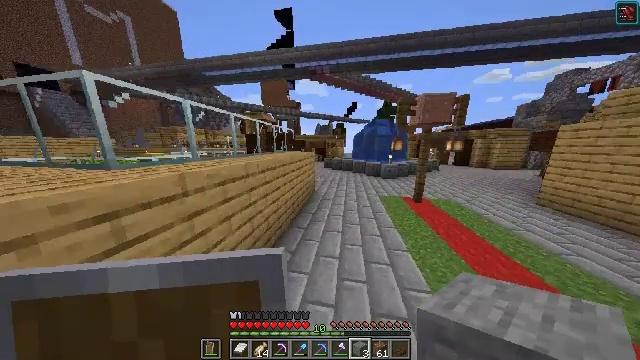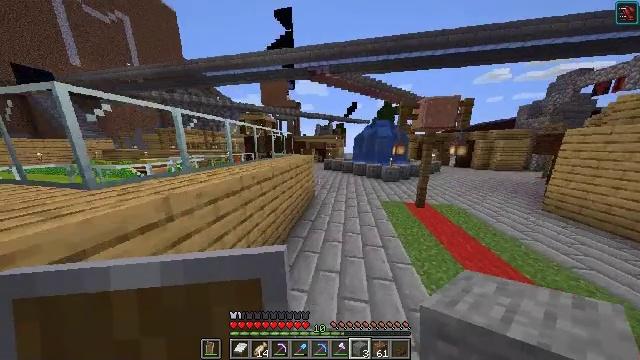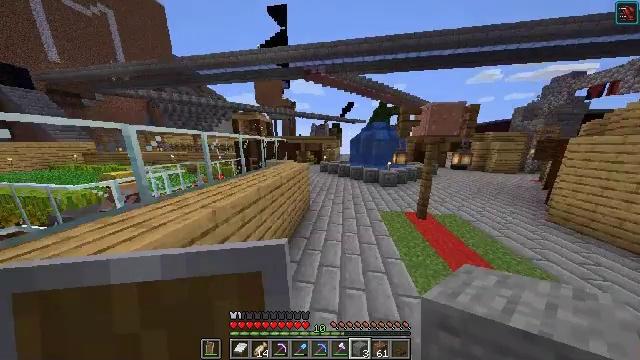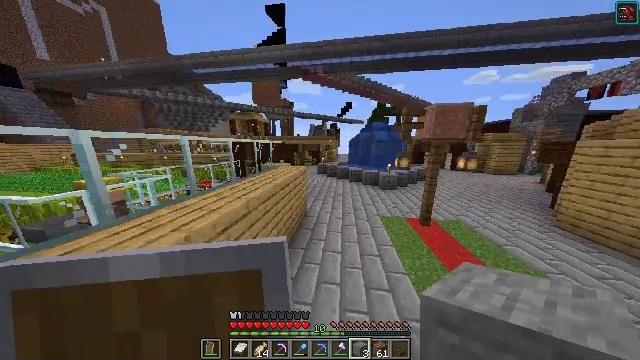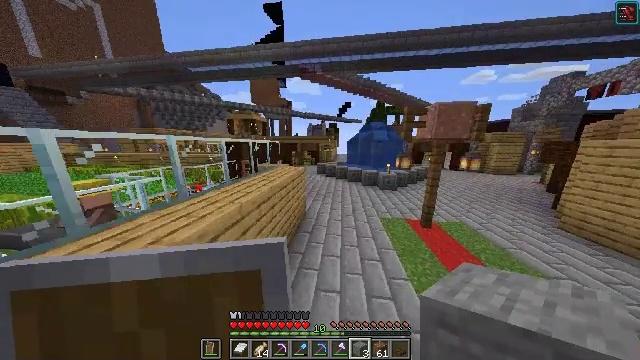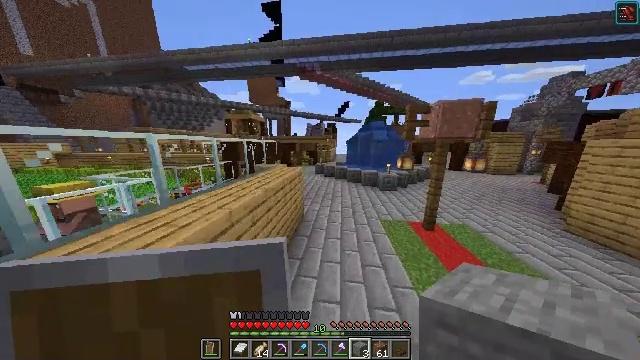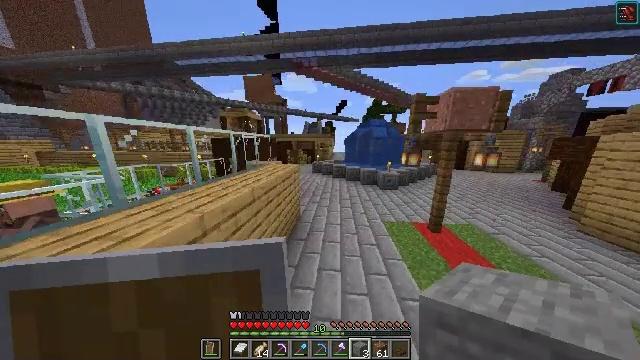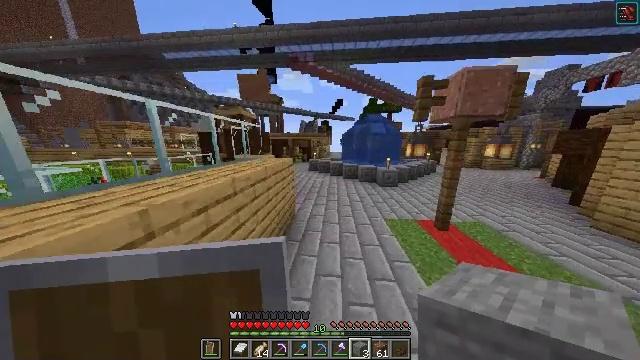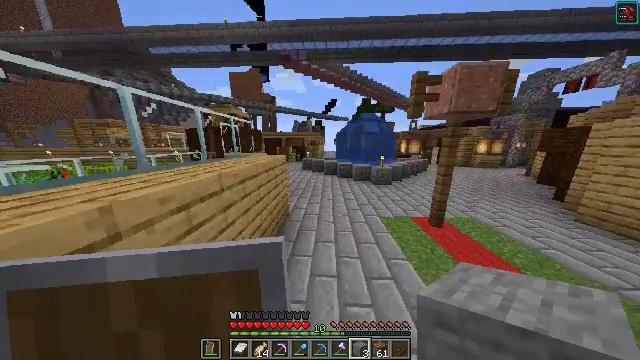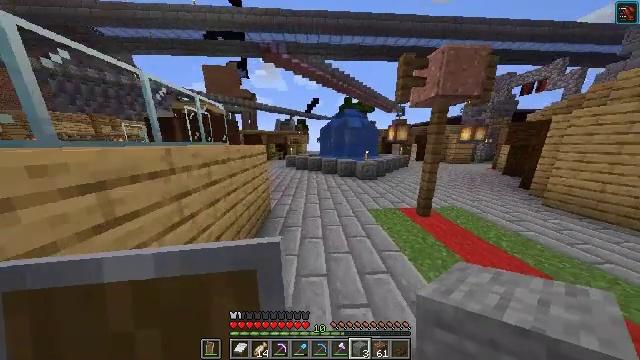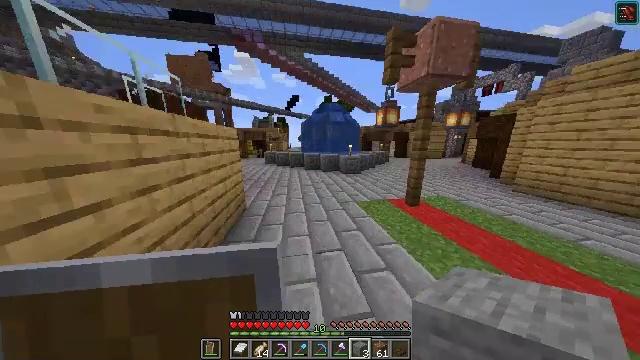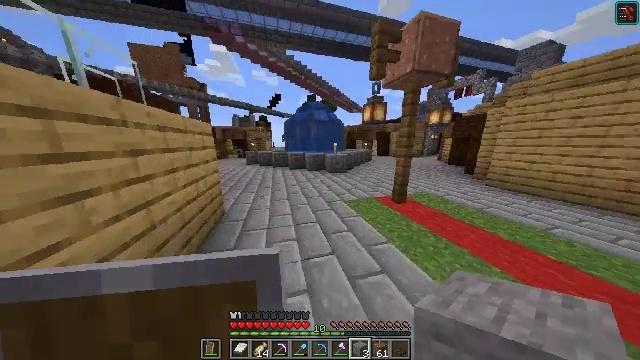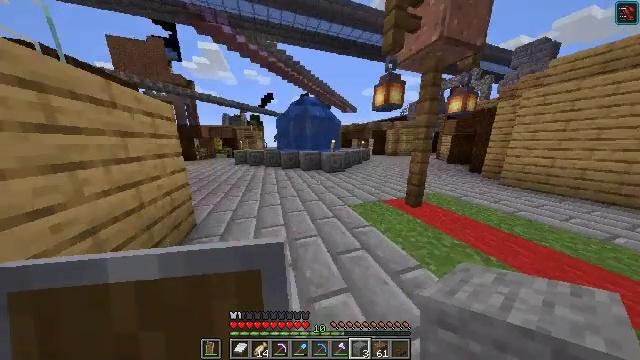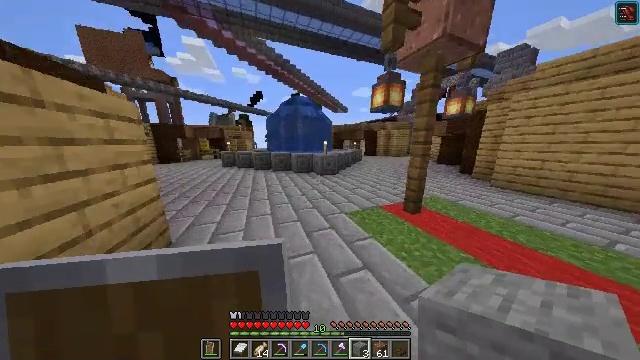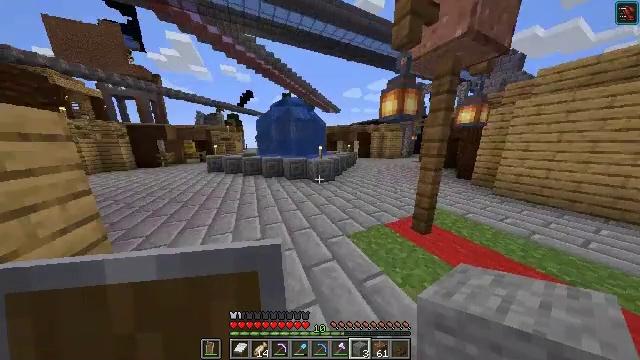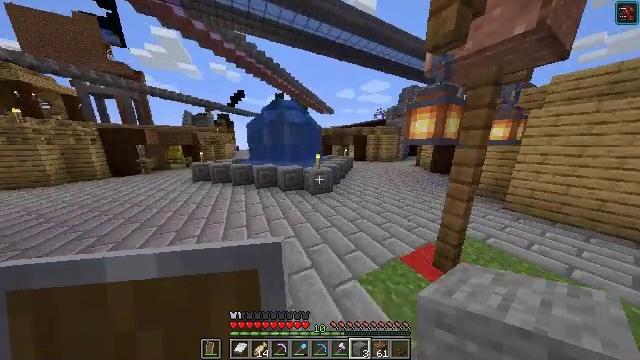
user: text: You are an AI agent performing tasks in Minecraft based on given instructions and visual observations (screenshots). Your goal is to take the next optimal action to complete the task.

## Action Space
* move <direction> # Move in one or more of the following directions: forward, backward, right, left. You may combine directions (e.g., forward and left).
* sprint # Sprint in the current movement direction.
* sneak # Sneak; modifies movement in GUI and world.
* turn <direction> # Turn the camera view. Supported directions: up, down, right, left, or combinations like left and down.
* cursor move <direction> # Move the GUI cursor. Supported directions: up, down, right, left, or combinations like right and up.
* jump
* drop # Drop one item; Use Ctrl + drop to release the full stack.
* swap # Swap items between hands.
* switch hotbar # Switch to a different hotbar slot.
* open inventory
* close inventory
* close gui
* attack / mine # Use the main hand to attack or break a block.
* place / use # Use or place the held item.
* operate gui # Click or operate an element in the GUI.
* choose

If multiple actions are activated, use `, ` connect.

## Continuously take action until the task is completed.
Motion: motion action
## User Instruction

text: Drop golden leggings.
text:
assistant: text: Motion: move forward, jump
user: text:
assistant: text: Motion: move forward, turn right
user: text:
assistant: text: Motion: move forward
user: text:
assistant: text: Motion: move forward
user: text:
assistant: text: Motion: move forward
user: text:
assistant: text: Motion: move forward
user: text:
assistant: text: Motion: move forward, turn right
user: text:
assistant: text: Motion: move forward, turn right
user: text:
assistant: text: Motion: move forward, turn right
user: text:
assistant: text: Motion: move forward, turn right, jump
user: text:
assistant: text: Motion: move forward, turn right, jump
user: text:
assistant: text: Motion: move forward, turn right, jump
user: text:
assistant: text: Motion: move forward, turn right, jump
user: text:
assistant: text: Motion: move forward, turn right
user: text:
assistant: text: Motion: move forward, turn right
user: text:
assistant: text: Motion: move forward, turn right
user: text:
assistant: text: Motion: move forward, turn right
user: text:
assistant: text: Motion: move forward, turn right
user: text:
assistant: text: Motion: move forward and move right, turn right
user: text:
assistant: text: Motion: move forward and move right, turn right
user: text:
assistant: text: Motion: move forward and move right
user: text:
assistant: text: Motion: move forward and move right
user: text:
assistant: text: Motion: move forward and move right
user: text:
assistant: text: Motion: move forward and move right
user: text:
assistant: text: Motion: move forward and move right
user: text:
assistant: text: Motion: move forward and move right
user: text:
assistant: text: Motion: move forward and move right
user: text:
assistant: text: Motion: move forward and move right
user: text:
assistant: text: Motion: move forward
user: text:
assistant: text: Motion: move forward, turn right